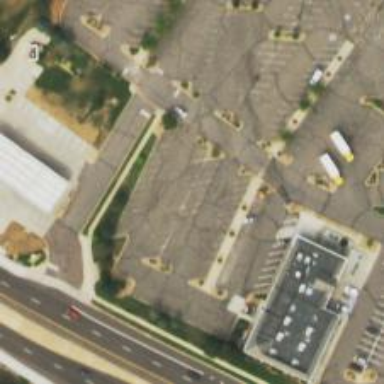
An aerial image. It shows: Parking space is available.